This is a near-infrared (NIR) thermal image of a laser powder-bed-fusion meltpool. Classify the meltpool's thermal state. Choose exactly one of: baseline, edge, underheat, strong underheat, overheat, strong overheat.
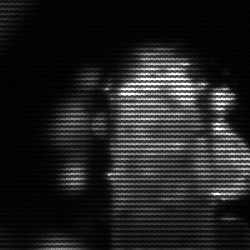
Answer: strong underheat